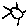
Label: sun